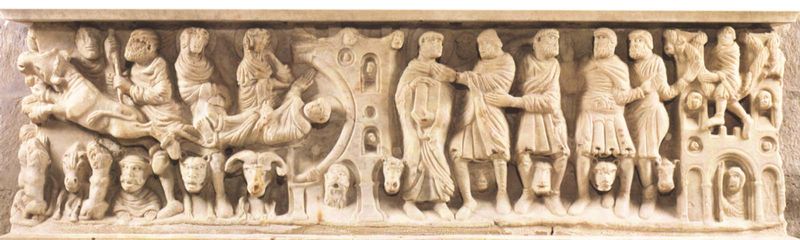
Titel: Martyrium des hl. Saturninus von Toulouse
Künstler: Meister von Cabestany
Standort: Saint-Hilaire-d’Aude (EU - F)
Schlagwörter: himmel, körper, weiß, menschen, köpfe, männer, pfeiler, tier, tiere, rock, bart, gesichter, falten, stein, skulptur, relief, monochrom, figuren, plastik, zinnen, paradies, burg, jagd, griechen, hölle, opfer, jünger, kleinplastik, römisch, elfenbein, alabaster, fratzen, bauplastik, ordnung, sarkophag, tierköpfe, widder, altertum, releif, steinplastik